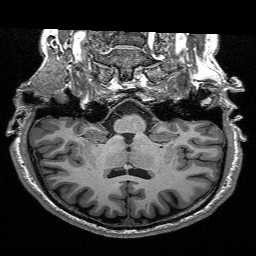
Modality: T1w
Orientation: sagittal